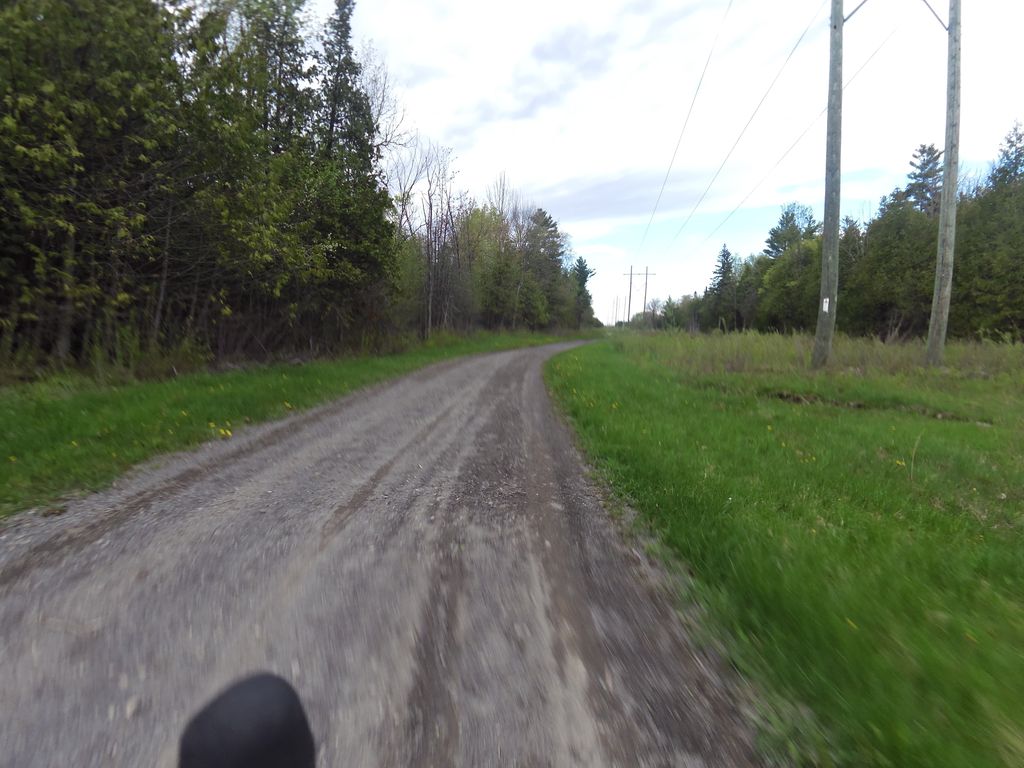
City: ottawa-gatineau